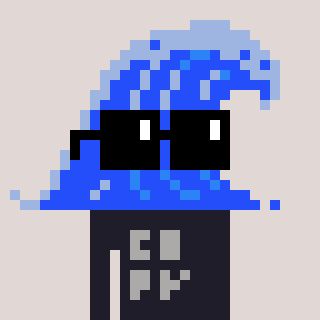
a pixel art character with square black sunglasses, a wave-shaped head and a grayscale-colored body on a warm background